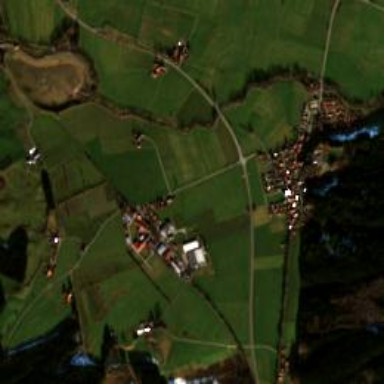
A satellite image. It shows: Small hamlet.